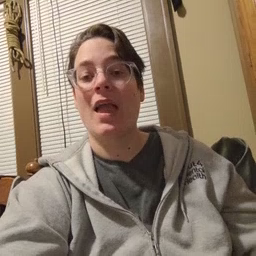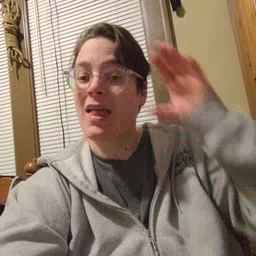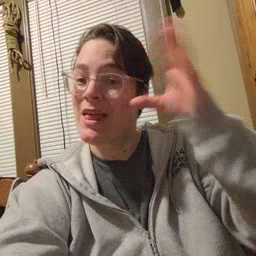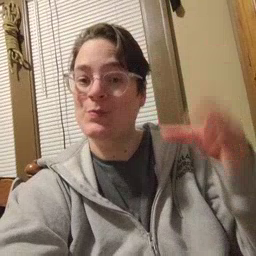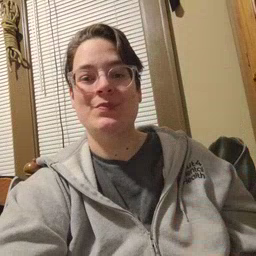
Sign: hello